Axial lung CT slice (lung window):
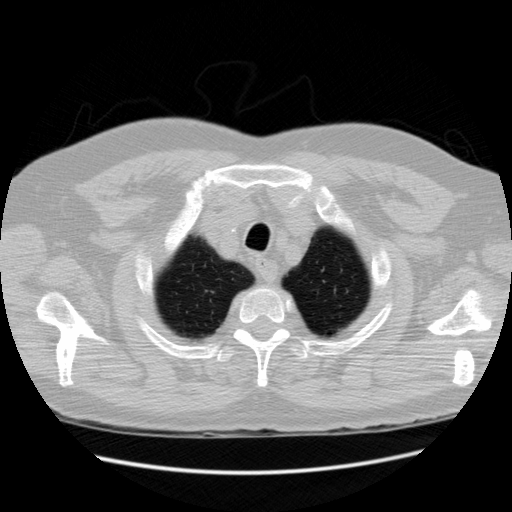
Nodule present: no